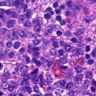
Metastatic tissue present: no